Interaction volume radius: 5 \u00c5
Interaction volume height: 25 \u00c5
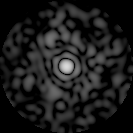
Disorder parameter: 0.8326